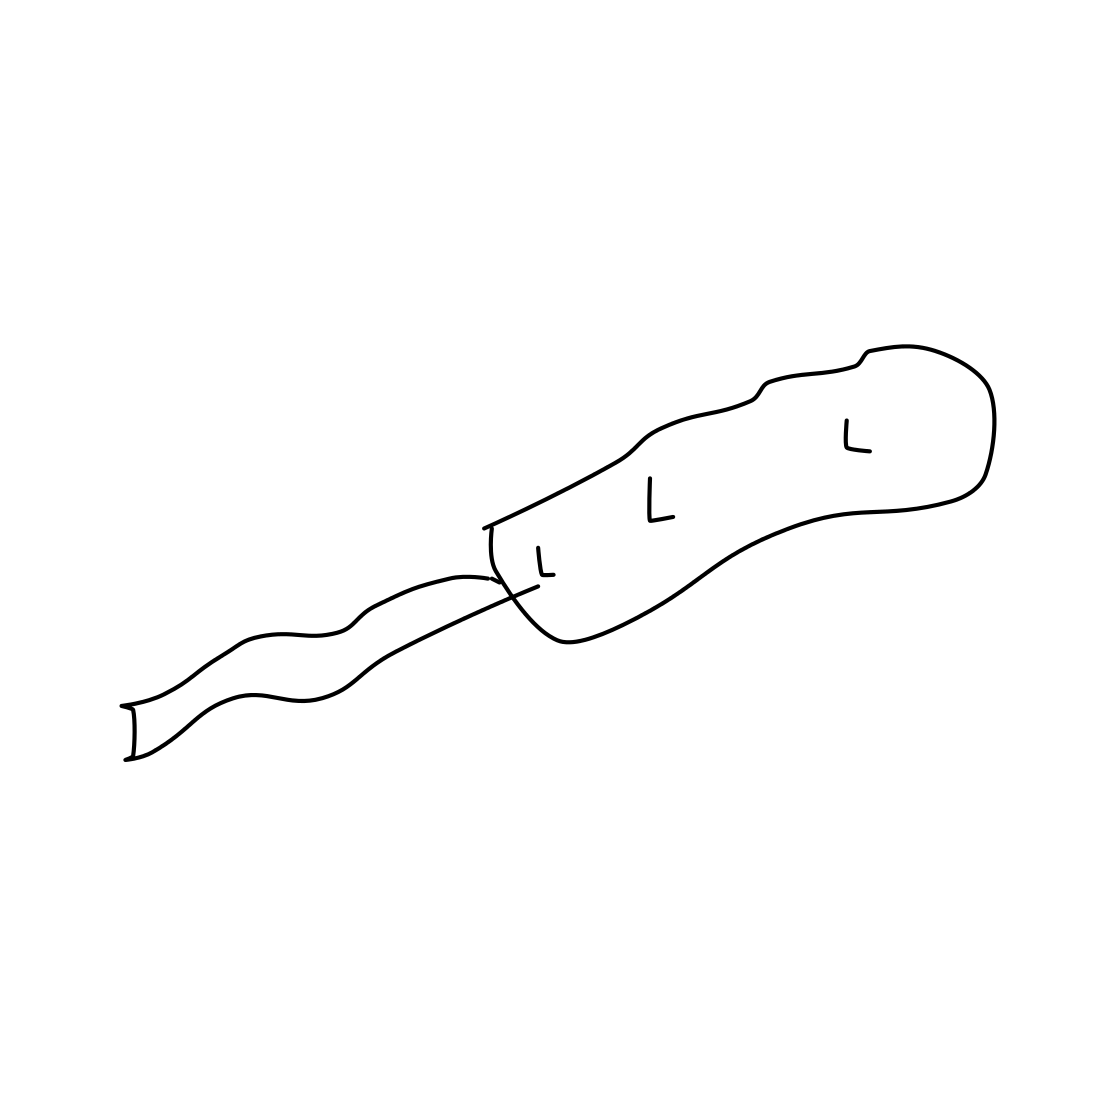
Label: screwdriver